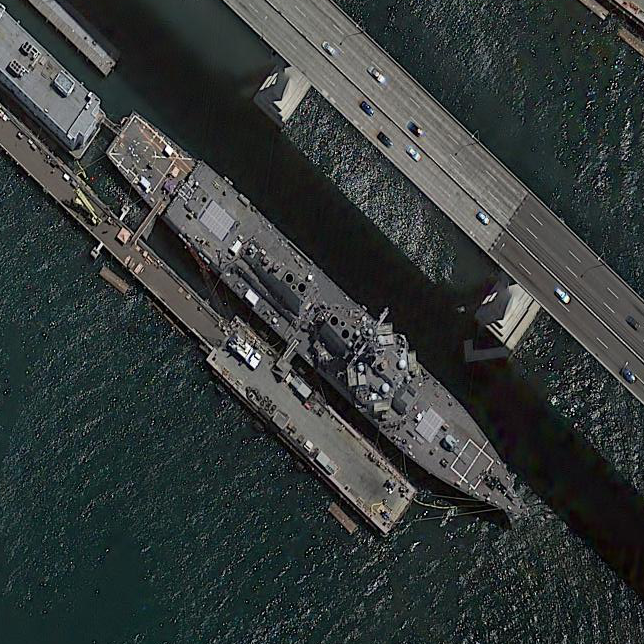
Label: destroyer